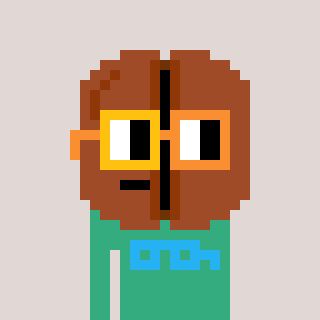
a pixel art character with square yellow and orange glasses, a coffeebean-shaped head and a teal-colored body on a warm background